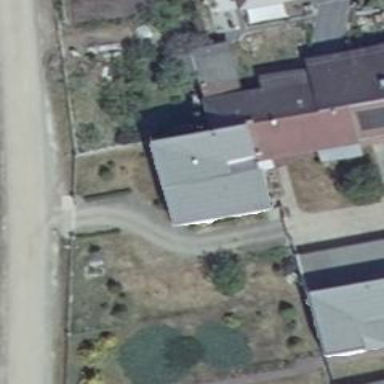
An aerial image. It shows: Detached building with flat roof.